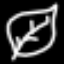
Label: leaf